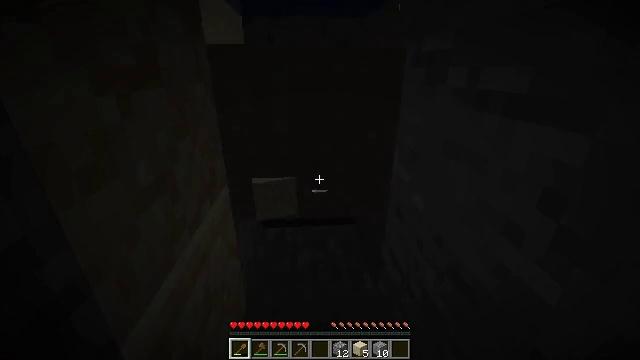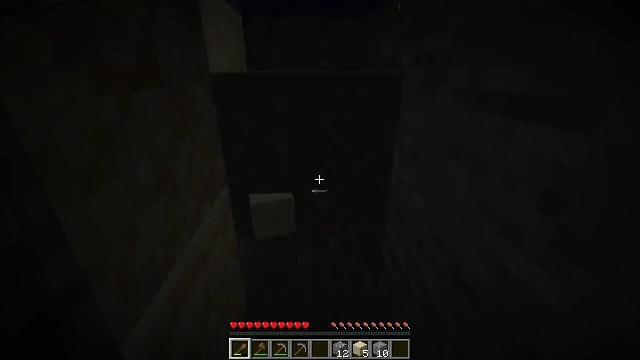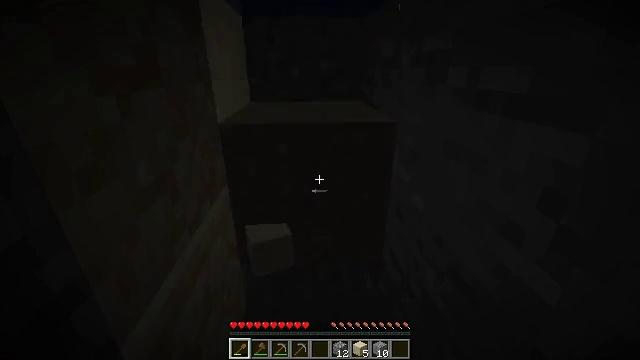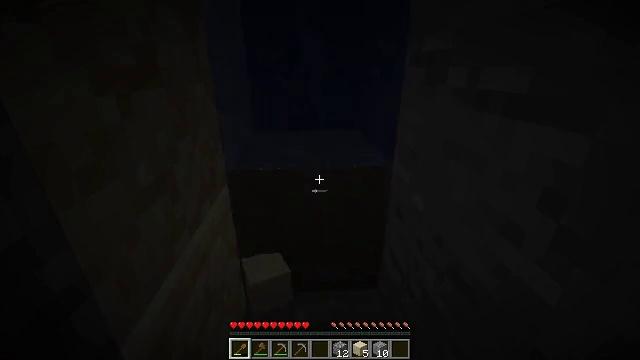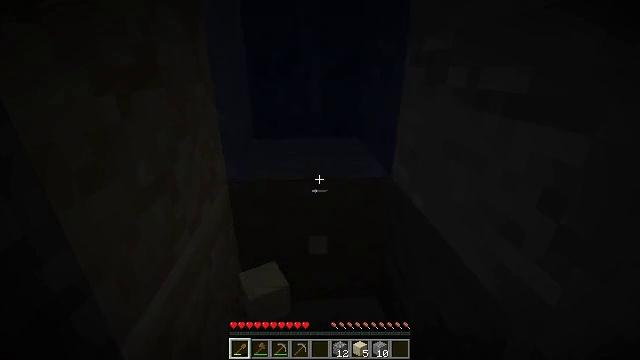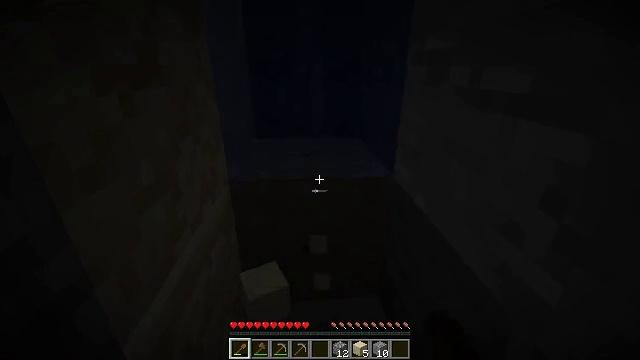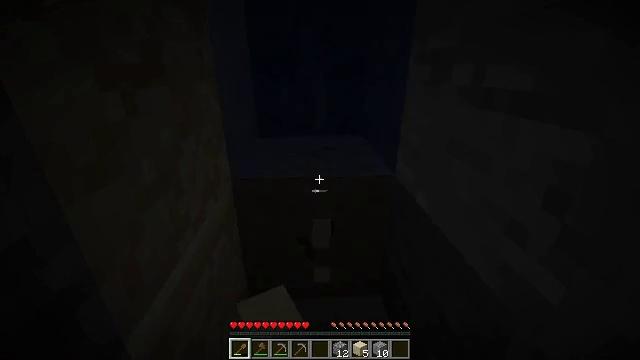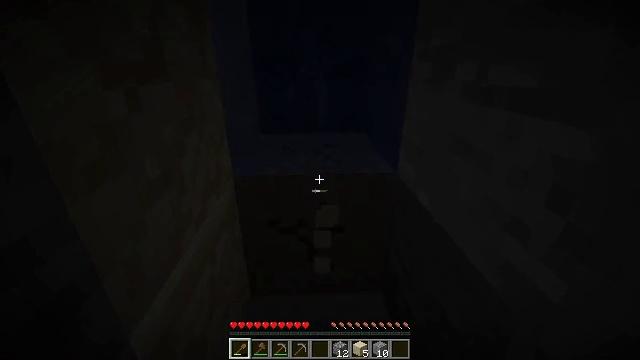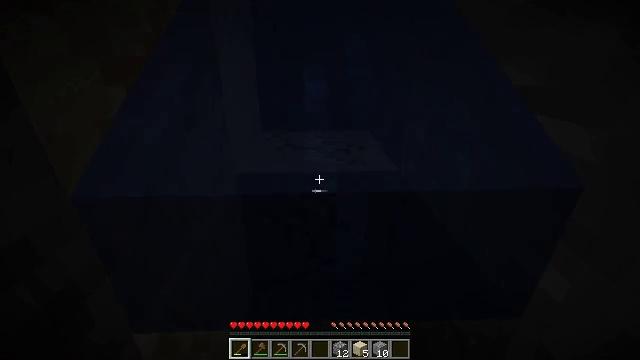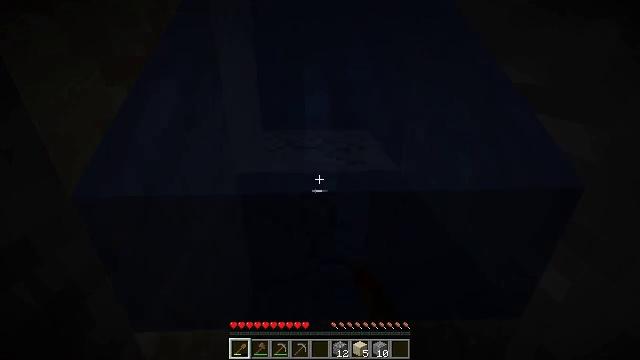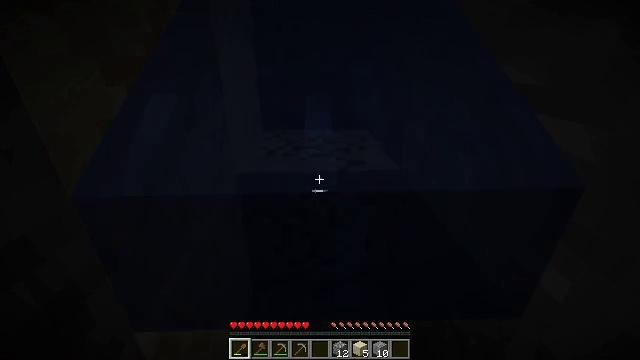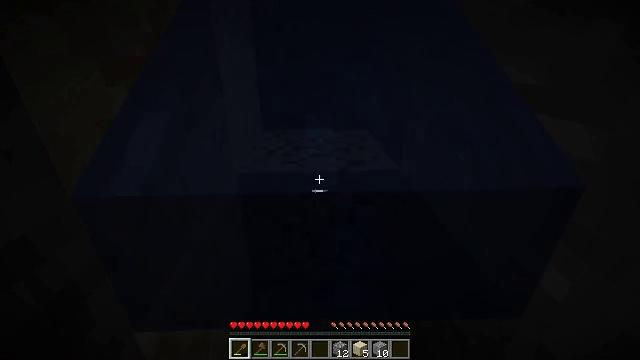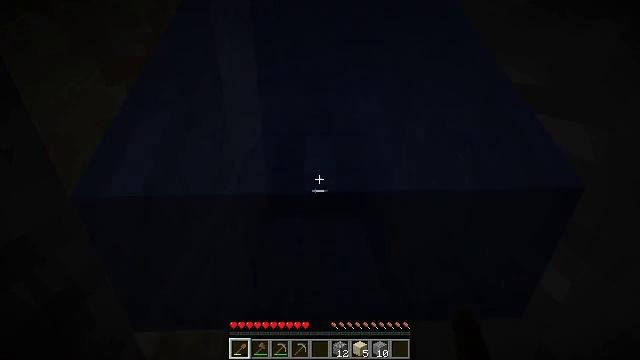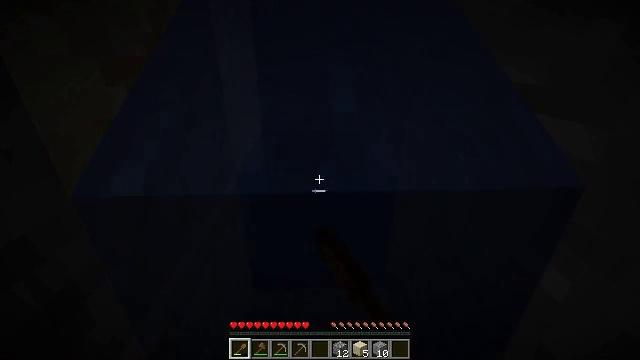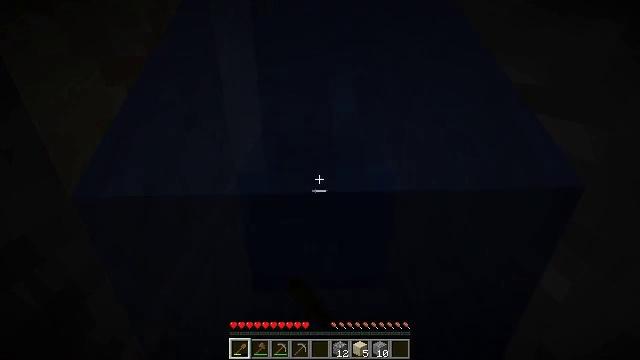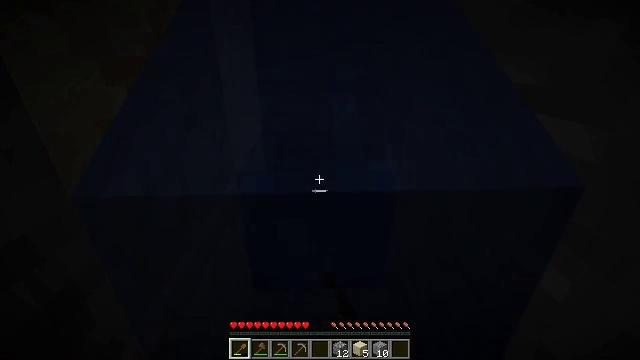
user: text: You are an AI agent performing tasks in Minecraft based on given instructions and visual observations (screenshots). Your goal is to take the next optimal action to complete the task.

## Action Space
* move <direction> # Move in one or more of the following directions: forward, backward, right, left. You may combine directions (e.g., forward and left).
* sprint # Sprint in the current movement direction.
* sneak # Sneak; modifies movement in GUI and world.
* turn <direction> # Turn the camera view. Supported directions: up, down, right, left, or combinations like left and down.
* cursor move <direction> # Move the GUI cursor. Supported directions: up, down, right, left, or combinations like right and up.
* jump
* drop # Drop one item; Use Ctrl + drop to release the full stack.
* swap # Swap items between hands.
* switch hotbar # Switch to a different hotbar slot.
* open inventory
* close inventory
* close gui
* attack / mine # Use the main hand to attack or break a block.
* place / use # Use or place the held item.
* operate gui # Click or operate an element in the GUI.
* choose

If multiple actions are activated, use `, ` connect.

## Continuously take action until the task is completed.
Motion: motion action
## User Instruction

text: Break the sand block.
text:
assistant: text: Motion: attack / mine
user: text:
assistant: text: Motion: attack / mine
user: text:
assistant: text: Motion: attack / mine
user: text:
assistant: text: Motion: attack / mine
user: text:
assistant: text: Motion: attack / mine
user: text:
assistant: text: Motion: attack / mine
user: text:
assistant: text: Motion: attack / mine
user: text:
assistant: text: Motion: attack / mine
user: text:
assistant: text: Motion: attack / mine
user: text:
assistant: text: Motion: attack / mine
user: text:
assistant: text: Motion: attack / mine
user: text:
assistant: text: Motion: attack / mine
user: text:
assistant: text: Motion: attack / mine
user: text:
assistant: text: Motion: attack / mine
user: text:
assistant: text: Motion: attack / mine
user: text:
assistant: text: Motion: attack / mine
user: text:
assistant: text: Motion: attack / mine